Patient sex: M
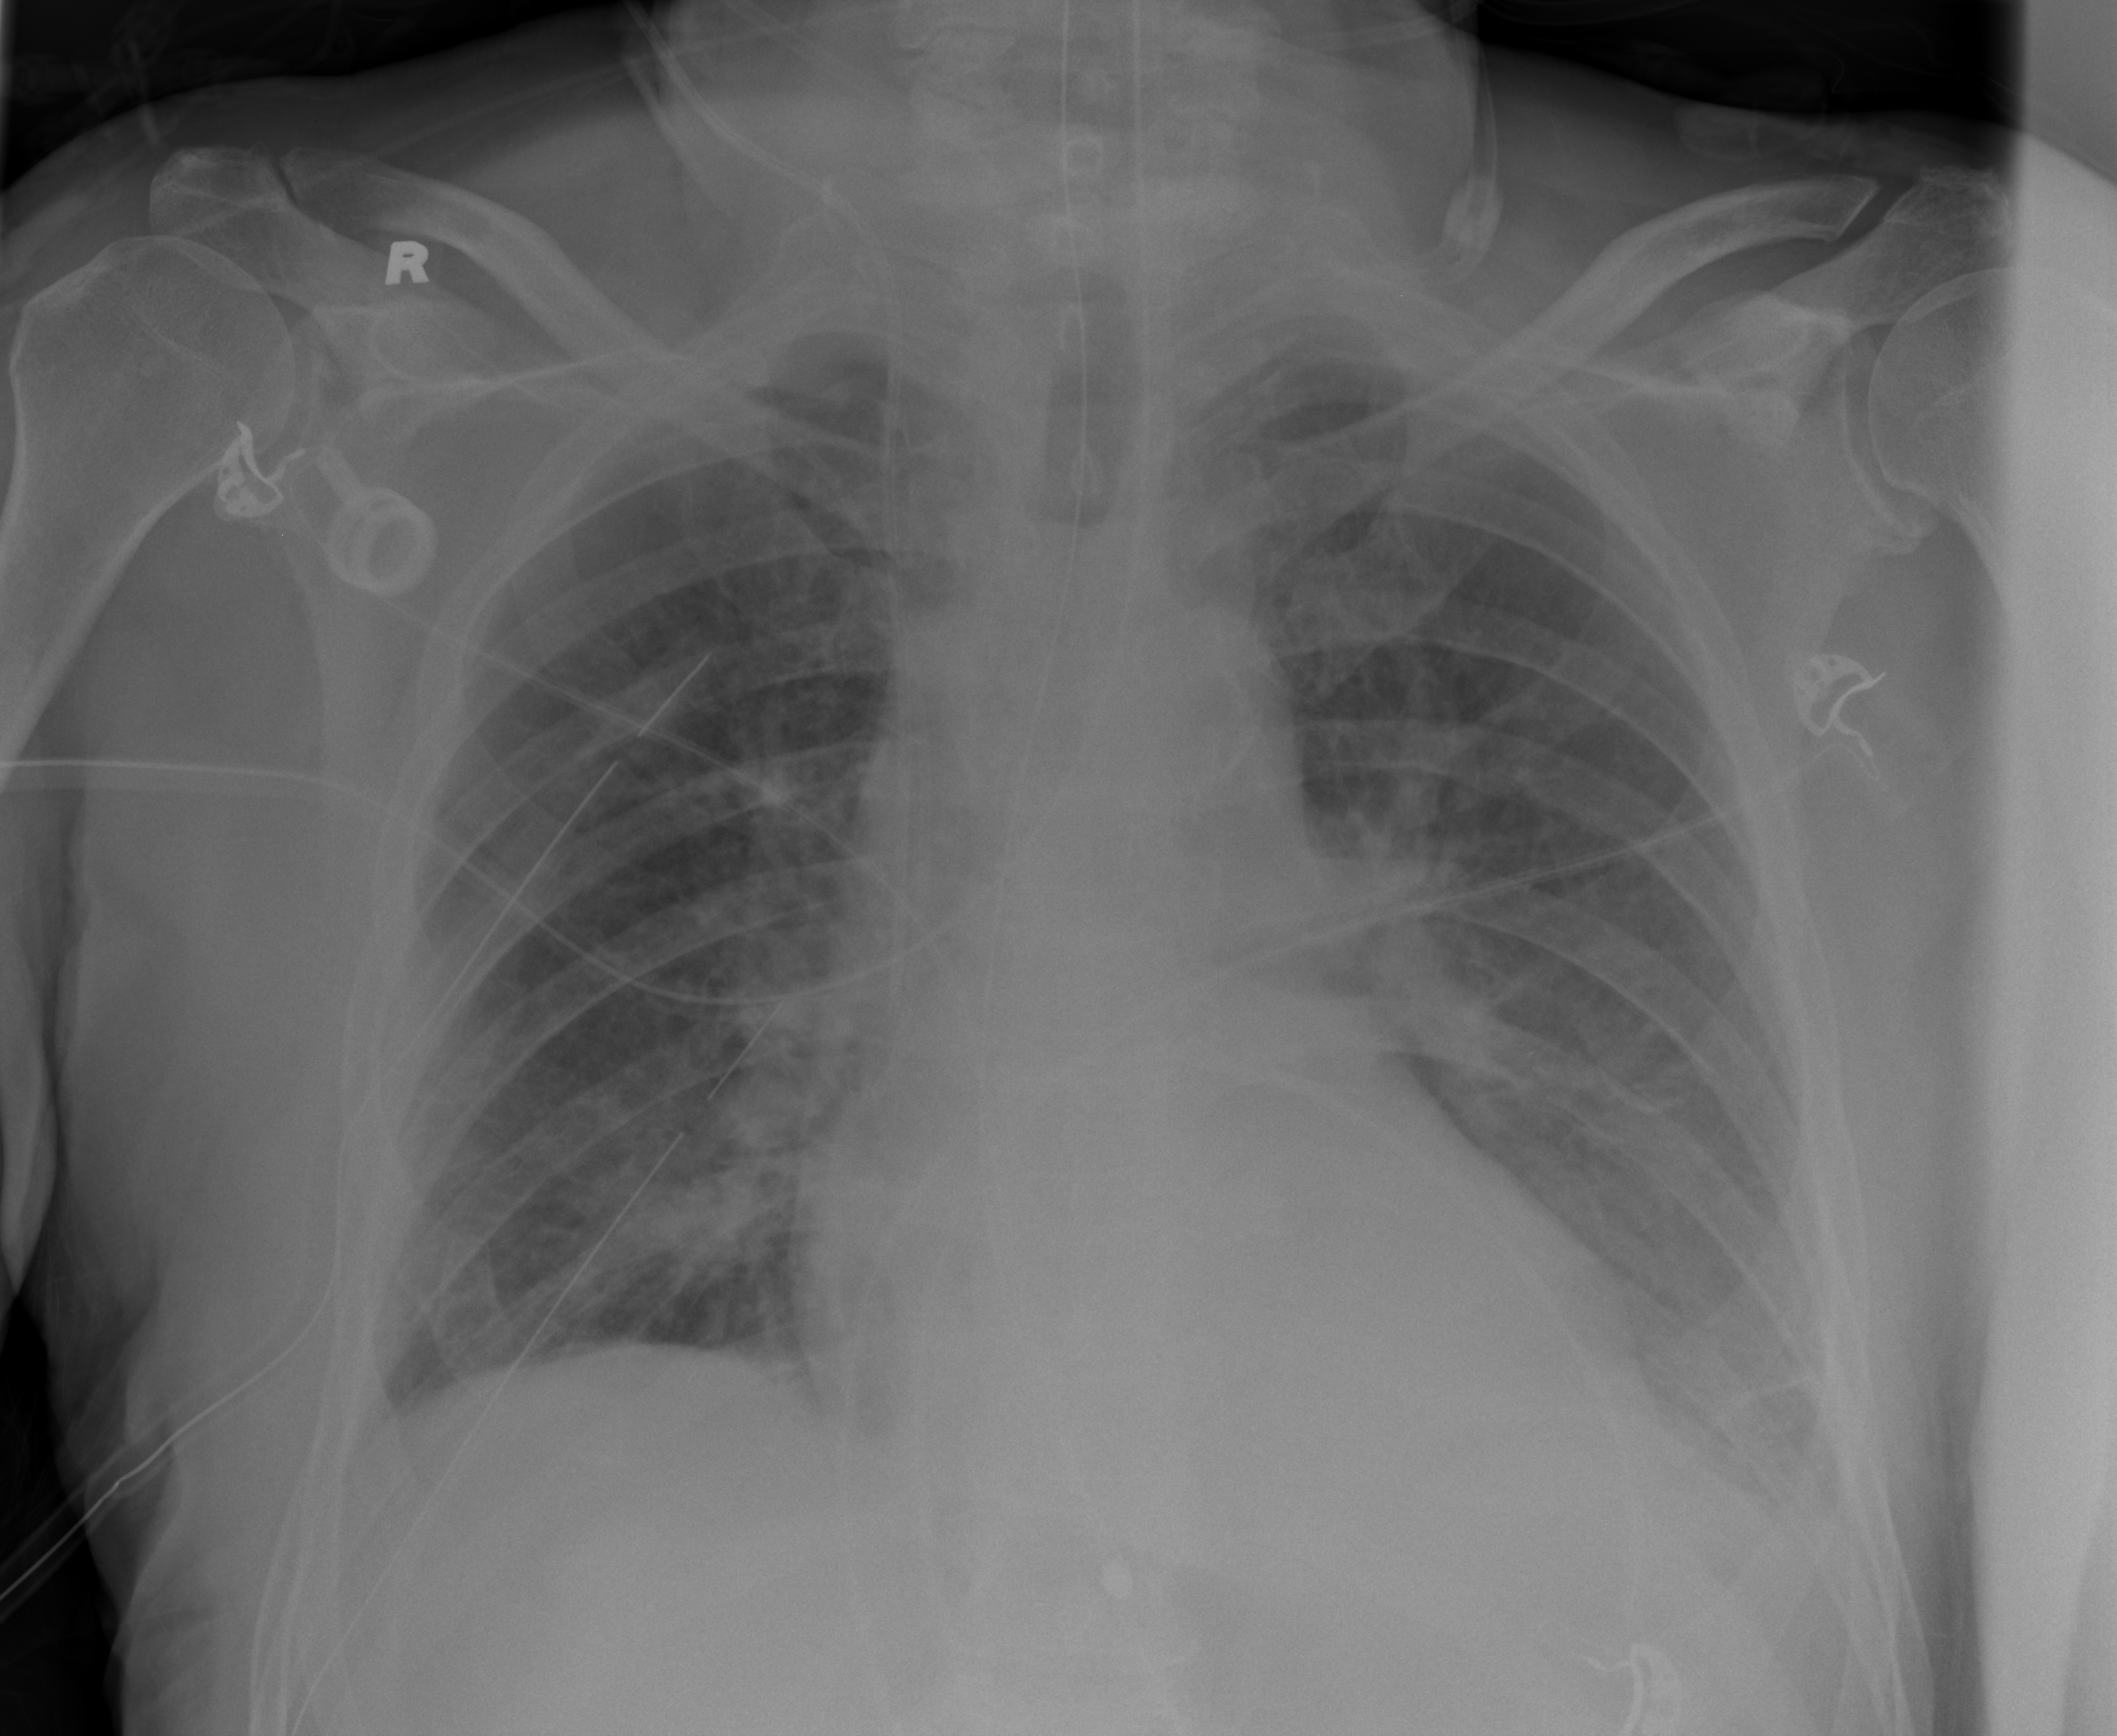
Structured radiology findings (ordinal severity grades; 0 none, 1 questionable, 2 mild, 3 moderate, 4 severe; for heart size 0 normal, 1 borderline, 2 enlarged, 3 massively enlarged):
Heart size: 0
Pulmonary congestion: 1
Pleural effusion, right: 0
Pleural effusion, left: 0
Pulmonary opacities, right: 1
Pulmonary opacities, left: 1
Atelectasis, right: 0
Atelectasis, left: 2